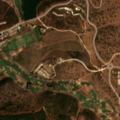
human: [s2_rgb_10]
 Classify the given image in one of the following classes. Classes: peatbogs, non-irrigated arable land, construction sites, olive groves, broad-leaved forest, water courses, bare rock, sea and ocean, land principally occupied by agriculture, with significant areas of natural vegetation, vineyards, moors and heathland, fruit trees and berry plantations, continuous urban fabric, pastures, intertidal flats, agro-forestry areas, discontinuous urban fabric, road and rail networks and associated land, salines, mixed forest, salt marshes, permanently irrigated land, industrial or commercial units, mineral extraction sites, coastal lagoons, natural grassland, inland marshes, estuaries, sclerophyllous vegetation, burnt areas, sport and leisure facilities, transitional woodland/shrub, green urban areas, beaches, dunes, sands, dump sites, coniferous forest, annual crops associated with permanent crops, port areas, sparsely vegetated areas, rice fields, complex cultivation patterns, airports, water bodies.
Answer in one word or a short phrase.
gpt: sport and leisure facilities, land principally occupied by agriculture, with significant areas of natural vegetation, sclerophyllous vegetation, transitional woodland/shrub